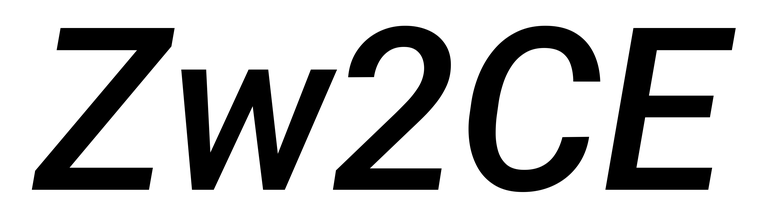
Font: Roboto-Italic_Medium_Italic